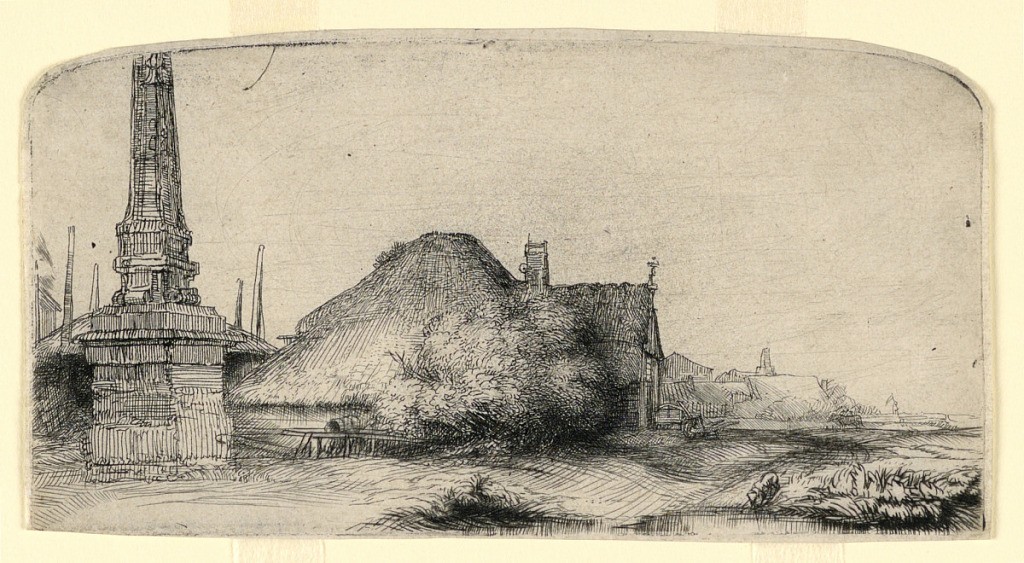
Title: Landscape with an Obelisk
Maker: Rembrandt Harmensz van Rijn, Dutch, 1606–1669
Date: ca. 1650
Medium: Etching on off-white laid paper
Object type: Print
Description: Horizontal rectangle. Arched print. Lower section of an obelisk seen at left, the upper part breaking the frame. Thatched roof cottages - center to right. Wheelbarrow at right.